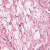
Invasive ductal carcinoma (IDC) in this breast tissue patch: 0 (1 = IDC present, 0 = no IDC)